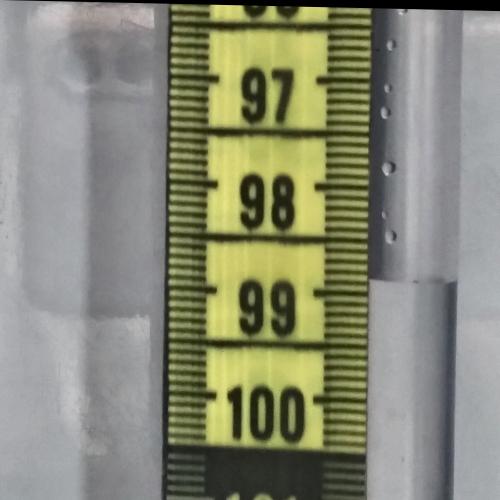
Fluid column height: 98.9 cm